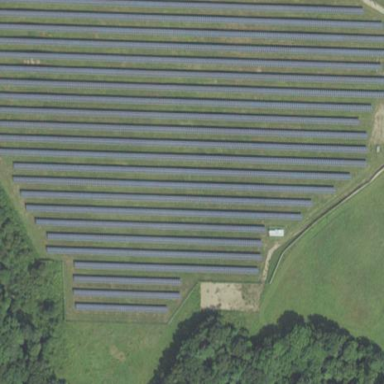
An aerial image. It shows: Solar power plant with photovoltaic technology surrounded by fence.